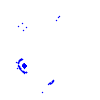
Particle: pion